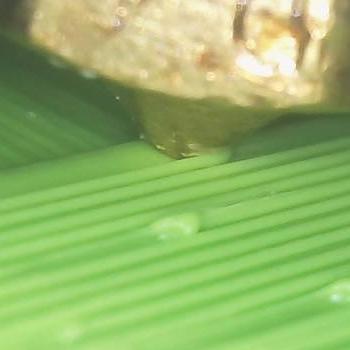
Flow rate: 158%